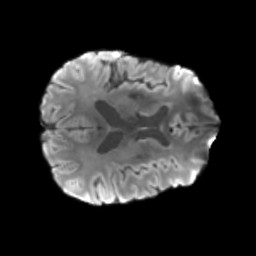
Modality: T2w
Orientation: axial
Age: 67
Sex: male
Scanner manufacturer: siemens
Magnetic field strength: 3 T
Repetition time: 3.23 s
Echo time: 0.0892 s